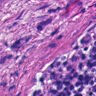
Metastatic tissue present: yes